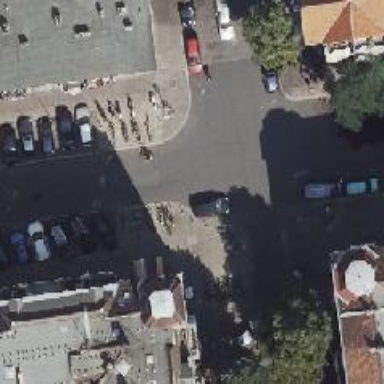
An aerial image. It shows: Bicycle parking area located at the kerb extension.